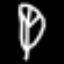
Label: leaf